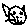
Label: cat